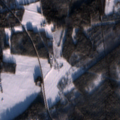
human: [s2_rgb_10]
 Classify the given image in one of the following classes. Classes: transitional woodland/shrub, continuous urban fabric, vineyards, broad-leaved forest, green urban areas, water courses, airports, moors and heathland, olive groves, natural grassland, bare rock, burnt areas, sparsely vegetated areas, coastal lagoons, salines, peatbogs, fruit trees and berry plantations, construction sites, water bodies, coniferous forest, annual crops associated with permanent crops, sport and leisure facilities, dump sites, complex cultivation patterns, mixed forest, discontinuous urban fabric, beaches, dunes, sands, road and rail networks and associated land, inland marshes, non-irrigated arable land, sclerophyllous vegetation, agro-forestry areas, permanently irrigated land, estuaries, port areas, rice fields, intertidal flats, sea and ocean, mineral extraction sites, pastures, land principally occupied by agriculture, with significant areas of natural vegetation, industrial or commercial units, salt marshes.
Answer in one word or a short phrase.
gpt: non-irrigated arable land, coniferous forest, mixed forest